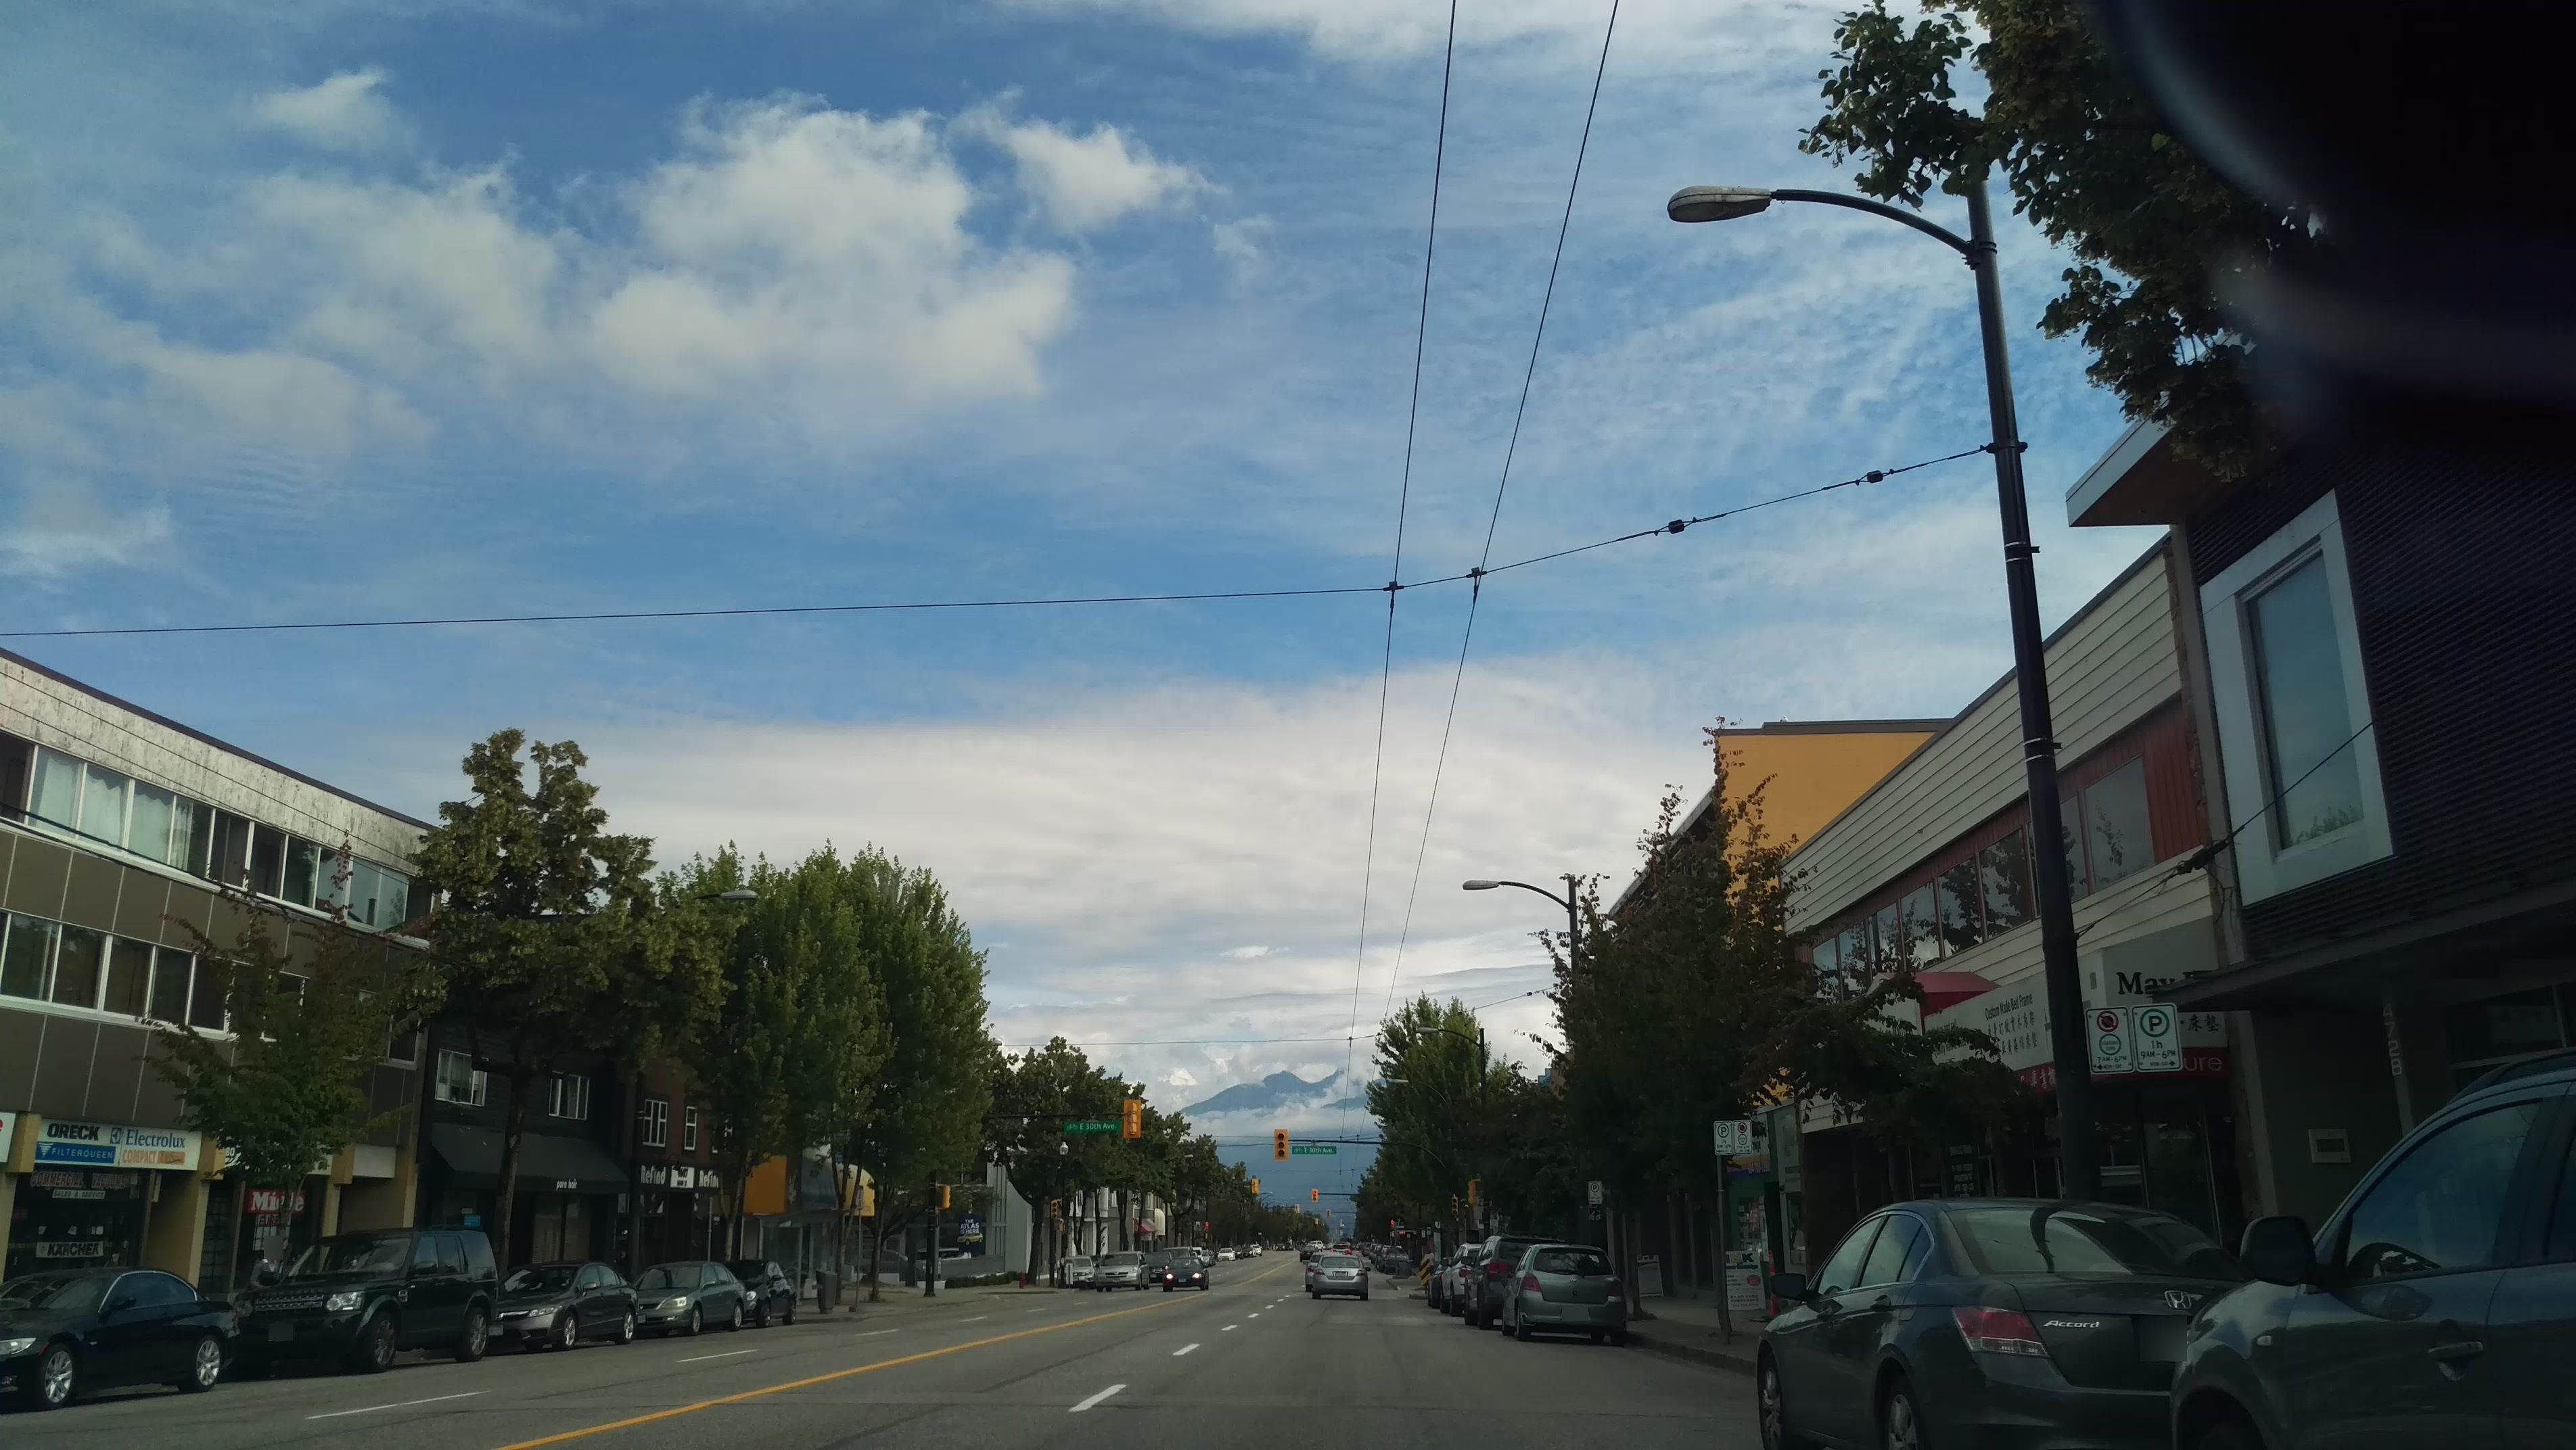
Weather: cloudy
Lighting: day
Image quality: good
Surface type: driving surface
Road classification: footway
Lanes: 4
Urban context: urban centre
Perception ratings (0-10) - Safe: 2.87, Lively: 7, Beautiful: 5.97, Boring: 1.75, Depressing: 3, Wealthy: 2.33